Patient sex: M
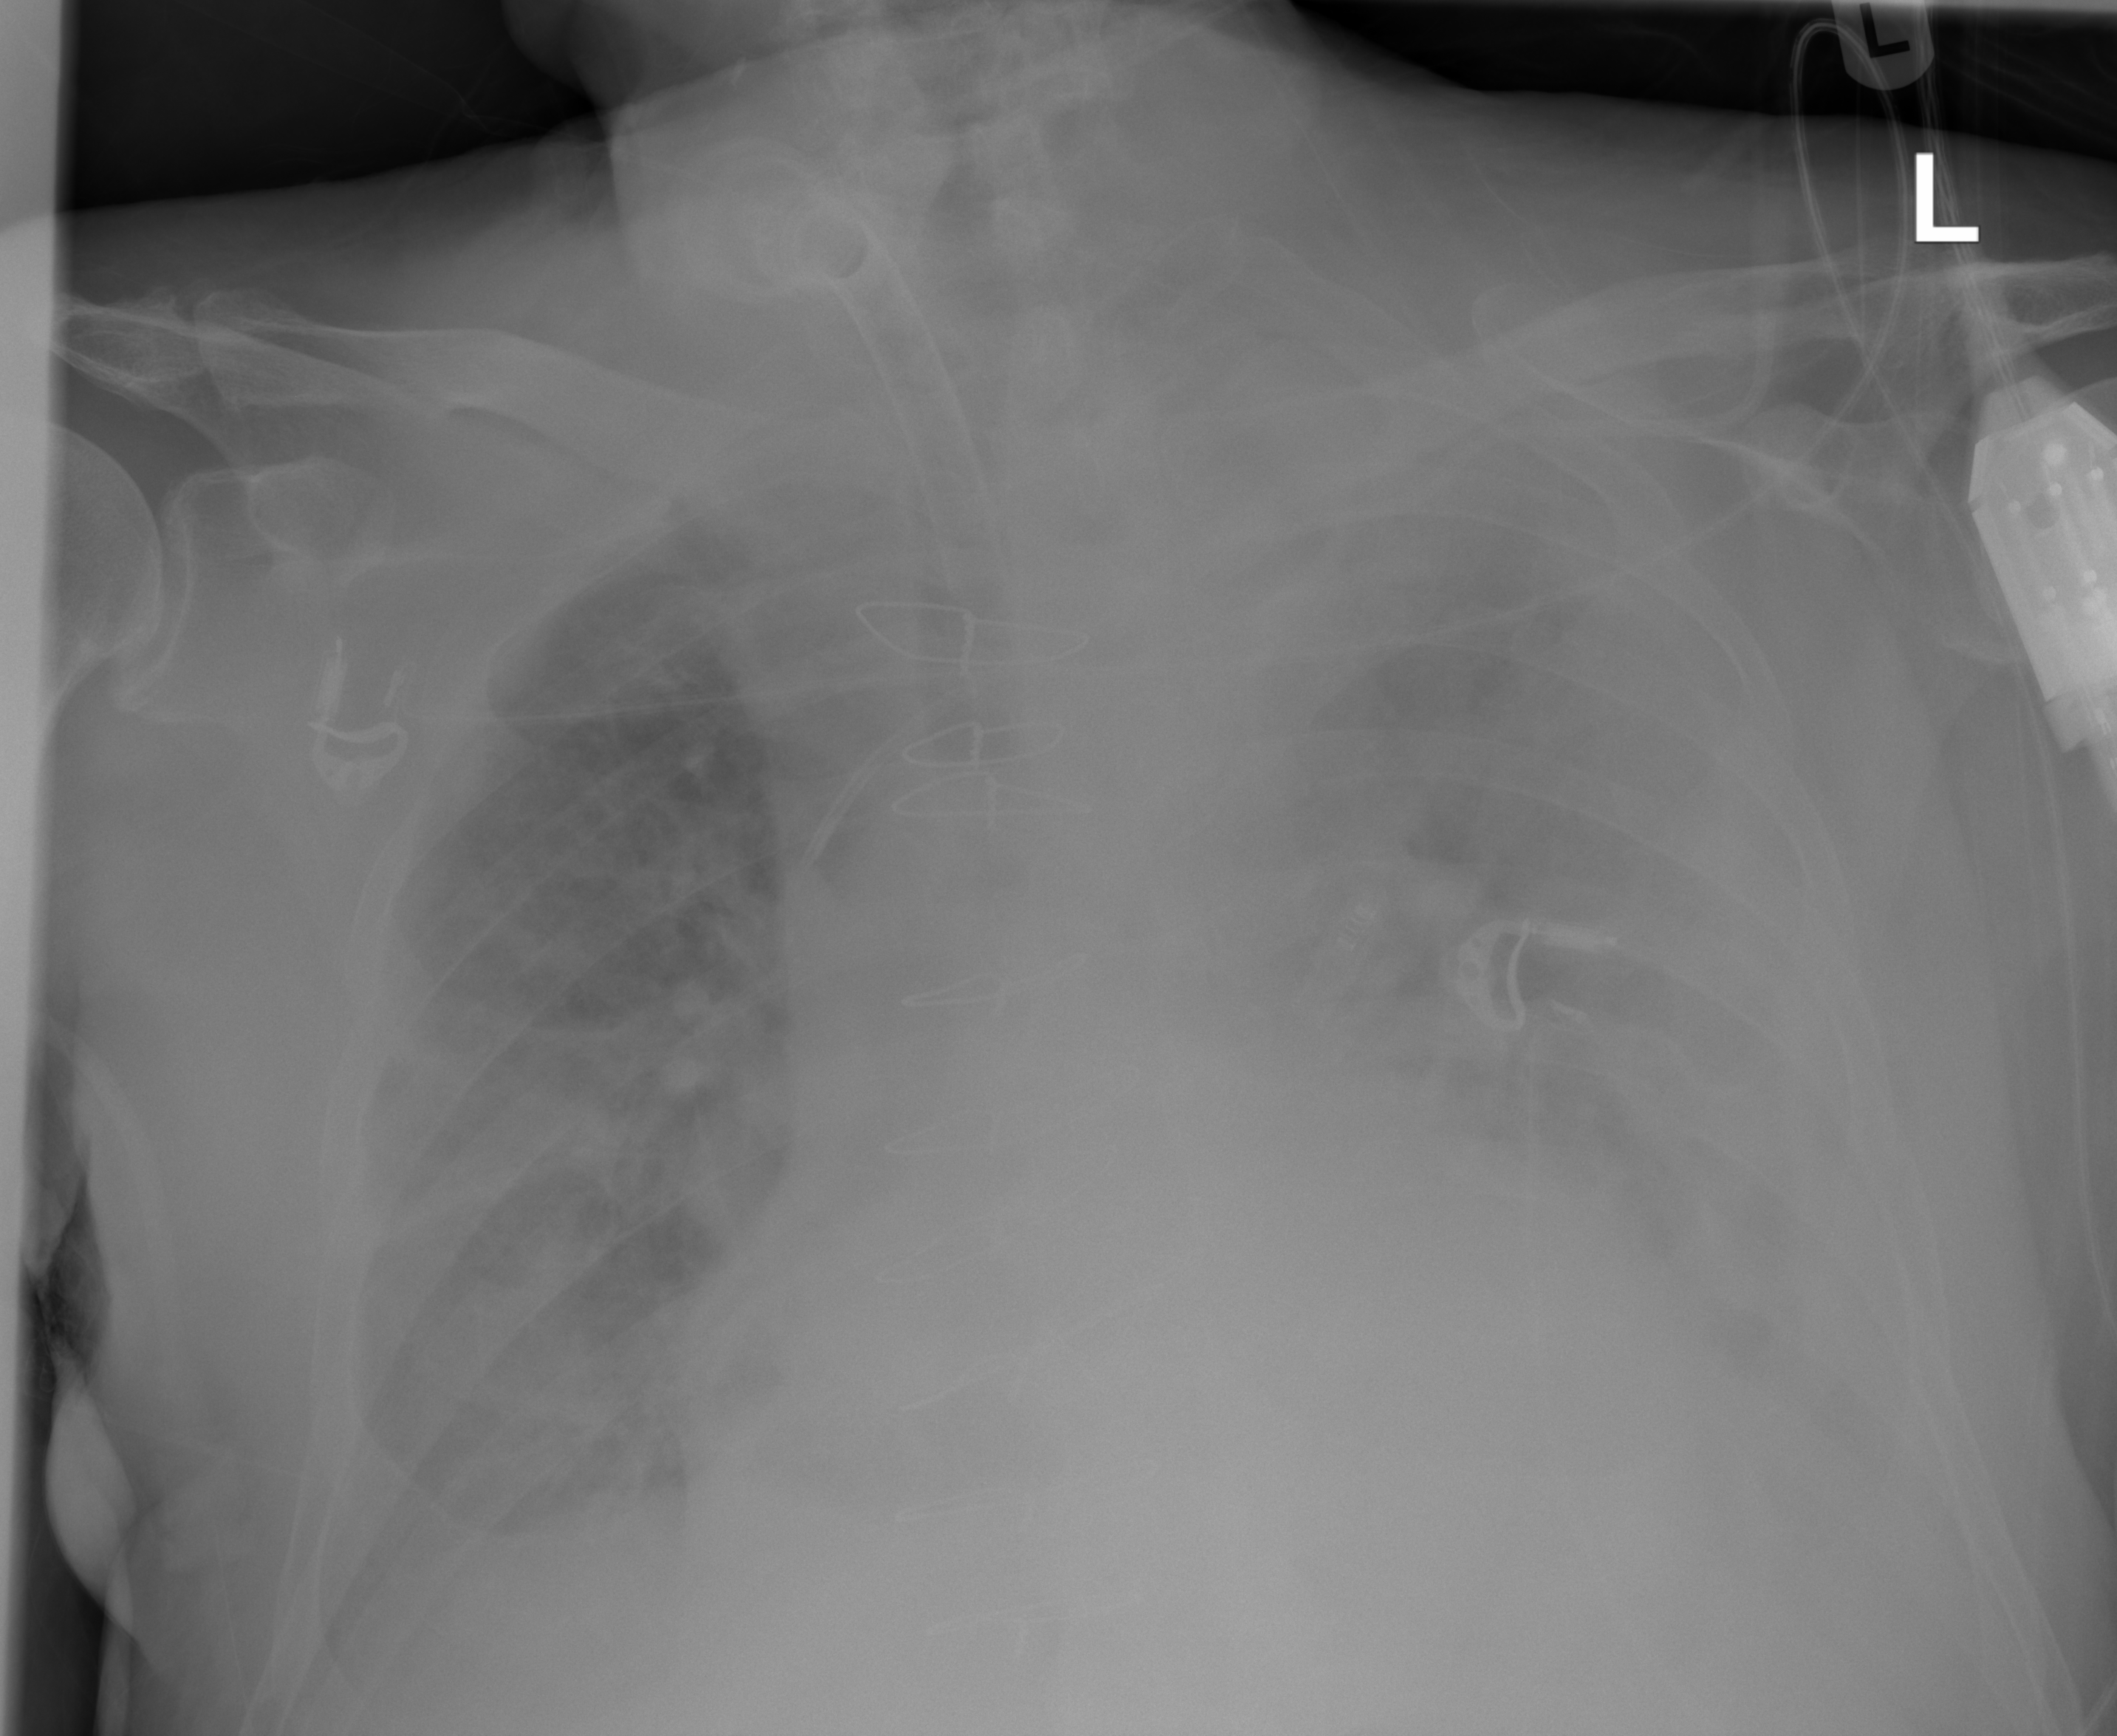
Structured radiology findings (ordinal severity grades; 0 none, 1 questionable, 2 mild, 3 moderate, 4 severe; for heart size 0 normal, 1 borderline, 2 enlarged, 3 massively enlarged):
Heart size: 2
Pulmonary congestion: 2
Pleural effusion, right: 2
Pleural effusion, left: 3
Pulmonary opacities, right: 2
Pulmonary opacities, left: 3
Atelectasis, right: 2
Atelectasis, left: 3